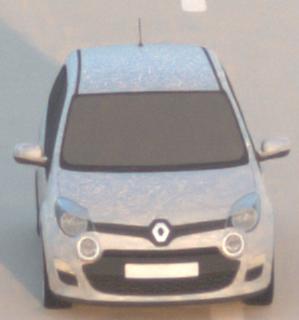
Make: Renault
Model: Twingo 1.2 LEV 16V 75
Detailed model: Twingo (II)
Model produced from: 2012/01
Model produced until: 2014/07
Doors: 3
Color: white
Road condition: dry road
Daytime: sunrise or sunset
Contrast: low contrast